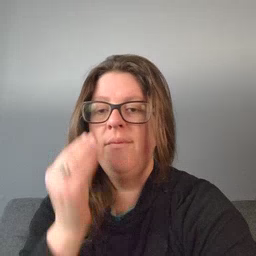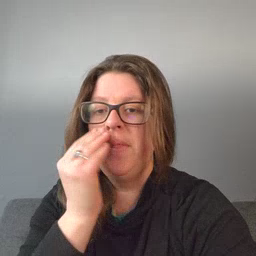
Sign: flower